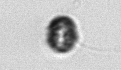
Label: Dinophyceae